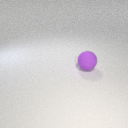
large purple rubber sphere